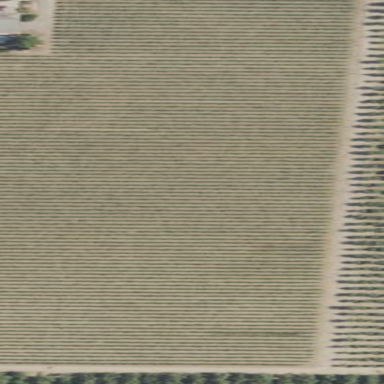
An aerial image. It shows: Beautiful vineyard in the countryside.